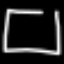
Label: square